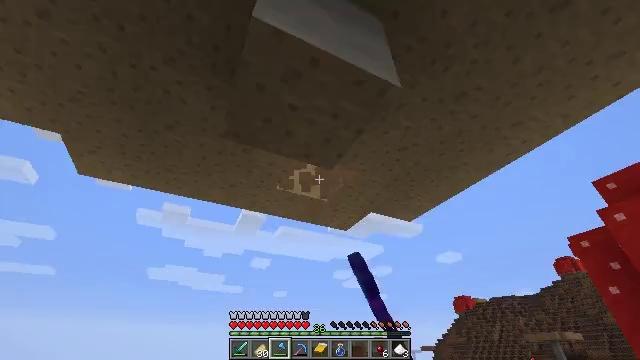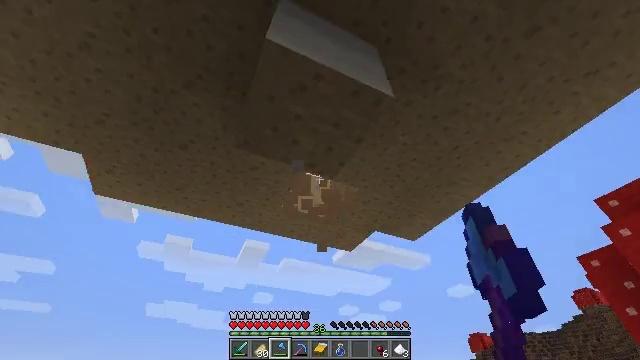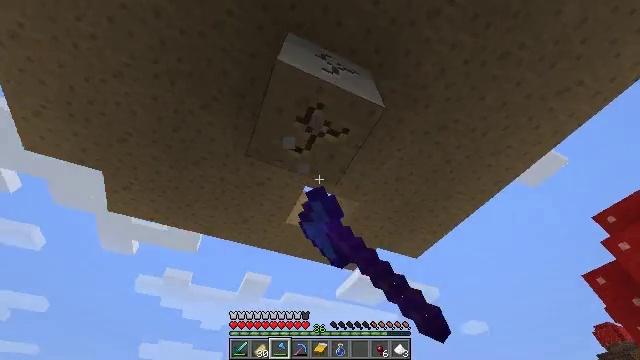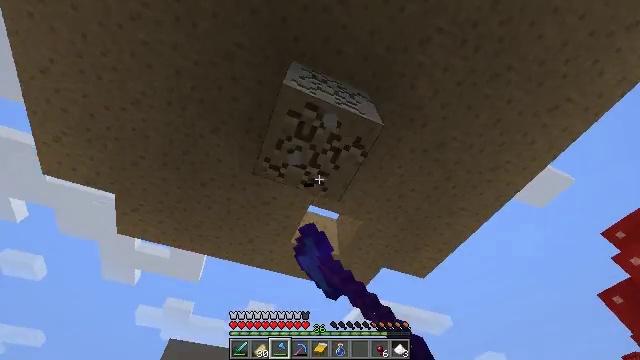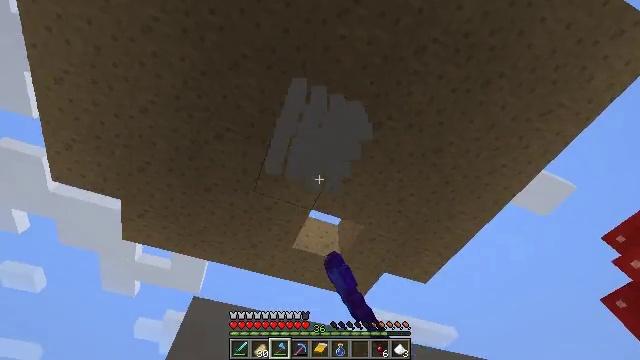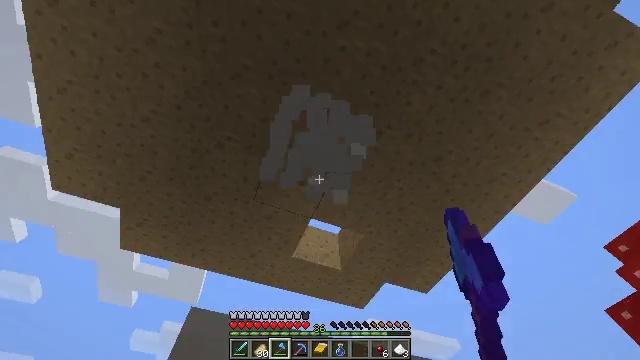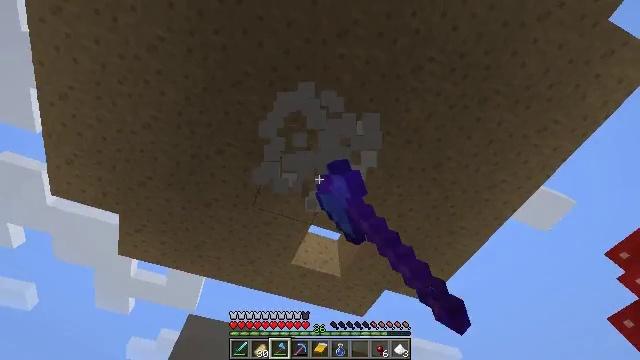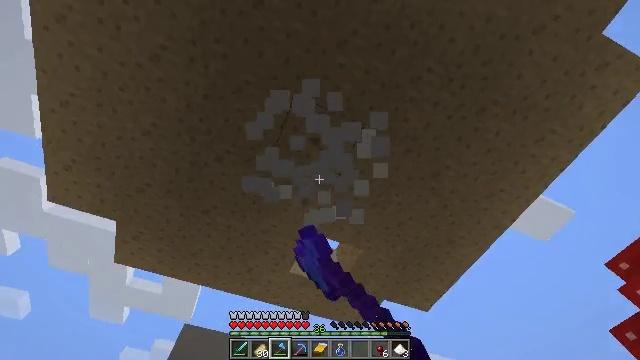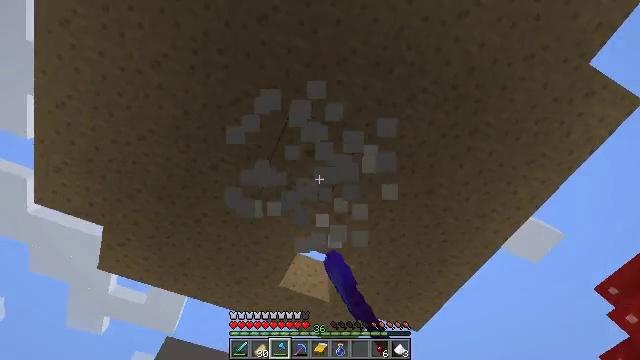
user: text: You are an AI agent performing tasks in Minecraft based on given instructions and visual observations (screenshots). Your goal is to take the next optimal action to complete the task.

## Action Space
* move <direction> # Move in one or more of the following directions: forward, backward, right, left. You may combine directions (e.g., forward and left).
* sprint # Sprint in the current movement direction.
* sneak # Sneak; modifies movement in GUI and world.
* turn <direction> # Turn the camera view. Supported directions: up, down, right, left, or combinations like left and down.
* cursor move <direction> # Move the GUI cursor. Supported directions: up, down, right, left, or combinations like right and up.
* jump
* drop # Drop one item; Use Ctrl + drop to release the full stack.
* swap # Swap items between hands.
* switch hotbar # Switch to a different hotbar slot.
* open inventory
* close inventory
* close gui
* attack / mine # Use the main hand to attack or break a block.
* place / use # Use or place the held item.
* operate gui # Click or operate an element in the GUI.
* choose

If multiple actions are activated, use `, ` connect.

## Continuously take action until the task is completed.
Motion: motion action
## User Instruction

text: Dig out the mushroom stem.
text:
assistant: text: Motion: turn left and up, attack / mine
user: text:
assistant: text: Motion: turn up, attack / mine
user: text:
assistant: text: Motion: turn left and up, attack / mine
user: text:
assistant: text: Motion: turn up, attack / mine
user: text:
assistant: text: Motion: turn up, attack / mine
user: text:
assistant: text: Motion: turn up, attack / mine
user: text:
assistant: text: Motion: turn up, attack / mine
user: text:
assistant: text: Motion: turn right and up, attack / mine
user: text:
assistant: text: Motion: attack / mine